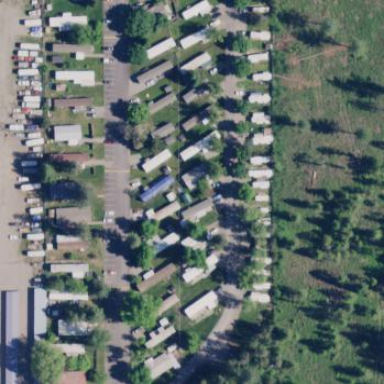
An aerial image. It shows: Residential area known as trailer park.